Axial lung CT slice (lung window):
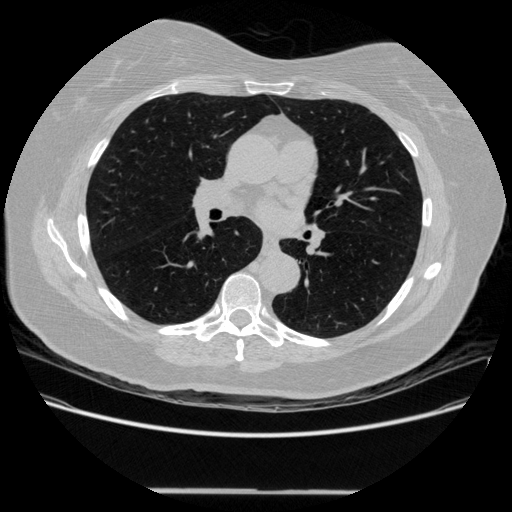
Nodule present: no